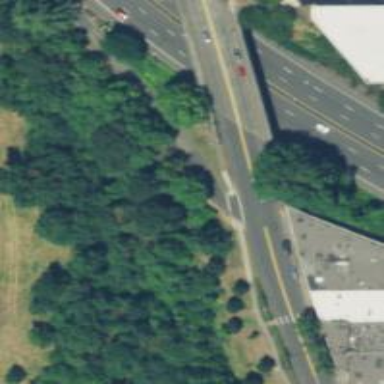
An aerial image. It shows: Trunk link highway.